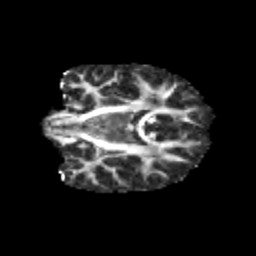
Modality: FA
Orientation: coronal
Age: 13
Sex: male
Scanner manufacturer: siemens
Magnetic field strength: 3 T
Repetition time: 3.8 s
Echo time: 0.07 s